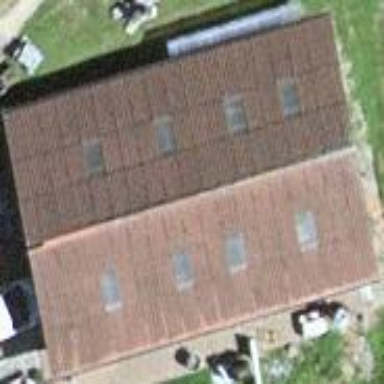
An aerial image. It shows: View of roof of building.